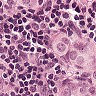
Metastatic tissue present: yes